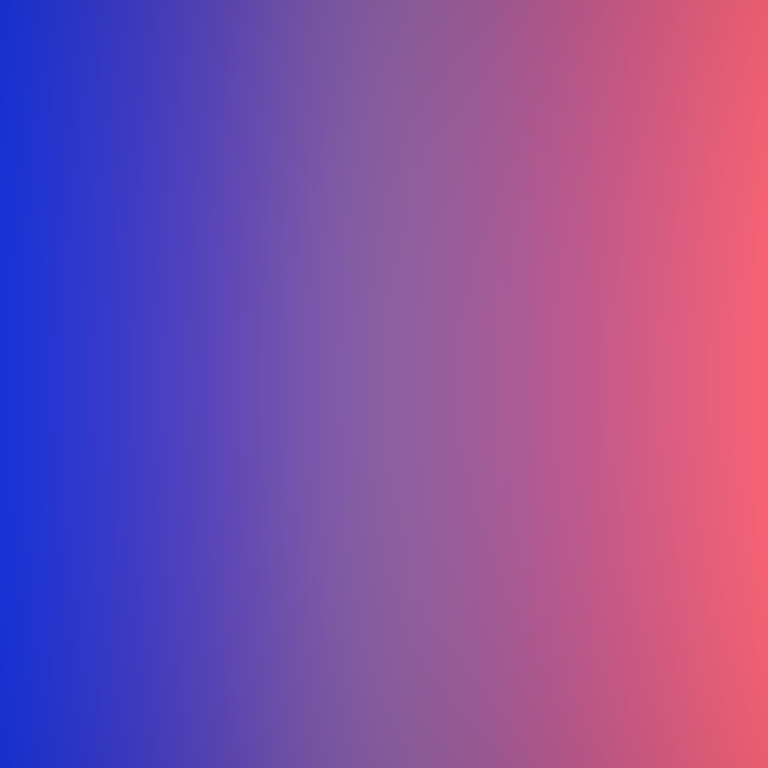
Abstract light effect, smooth gradient from deep blue to soft red, calm atmosphere, diffuse light, no room, no furniture, no objects.